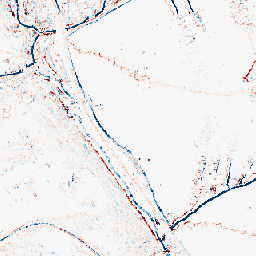
Category: morphological
Decomposition family: morphological_square
Decomposition parameters: operation: average
size: 3
Upsampling method: nearest
Upsampling parameters: scale: 8
Upsampling scale: 8